Question: How do we bind a date field to a combobox (with Row Source Type = Value List)?
We setup the combobox like this in the Form Load in VBA:
'''
For i = 0 To 6
Dim strValueMember As String
Dim strDisplayMember As String
strValueMember = format(DateAdd("d", 0 + i, anchorDate), "dd-MMM-yy") & ";"
strDisplayMember = format(DateAdd("d", 0 + i, anchorDate), "ddd dd-MMM-yy") & ";"
strItems = strItems & strValueMember & strDisplayMember
Next i
strItems = Left(strItems, Len(strItems) - 1)
Me.cboDeliveryDate.RowSource = strItems
'''
This gives us a neat little combobox with the user able to pick from a list of 7 days. As a bonus he gets to see the day of the week (actually, for this end user, day name is quite important).

The combobox has two columns, a value column (for true date) and a display column (to show the day name).
---
But there are problems whichever we set:
If we set the Bound Column to column , it apparently works, but the value stored is 31/12/1899, 1/1/1900, 2/1/1900 etc. So it's just reading the combo's listindex and converting that to a date.
If we set the Bound Column to column , it does actually work in that the selected value is written back to the database. But it is never displayed on the form, so the user
If we set the Bound Column to column , we get a Not In List error.
---
All the above apply whether or not we use 'dd-MMM-yy' for strValueMember or (as @HansUp answer suggests, 'yyyy-m-d').
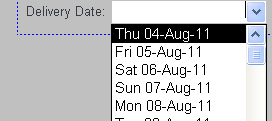
Answer: Looks to me like has 2 columns, with as the first and it is also the bound column, bound to a Date/Time field. This worked for me by formatting in a yyyy-m-d date format.
'''
Private Sub Form_Load()
Dim i As Long
Dim anchorDate As Date
Dim strValueMember As String
Dim strDisplayMember As String
Dim strItems As String
anchorDate = Date
For i = 0 To 6
strValueMember = Format(DateAdd("d", i, anchorDate), _
"yyyy-m-d") & ";"
strDisplayMember = Format(DateAdd("d", i, anchorDate), _
"ddd dd-MMM-yy") & ";"
strItems = strItems & strValueMember & strDisplayMember
Next i
strItems = Left(strItems, Len(strItems) - 1)
Me.cboDeliveryDate.RowSource = strItems
End Sub
'''
I didn't know where comes from, so I just substituted today's date.